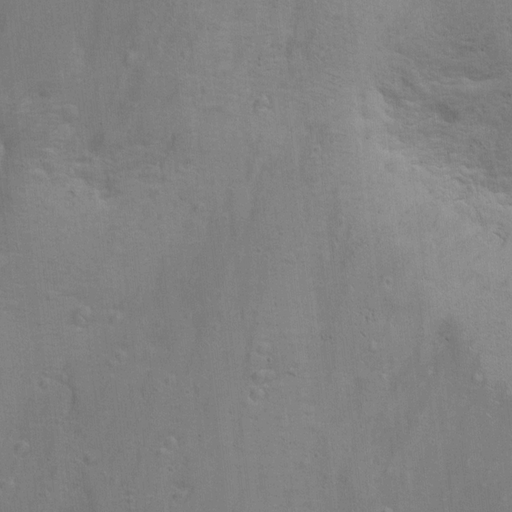
Classes present: Background